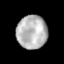
Tissue: prostate
Cell type: Myeloid cells
Senescence score: 0.362
Nuclear area (px): 993
Mean DAPI intensity: 182.009